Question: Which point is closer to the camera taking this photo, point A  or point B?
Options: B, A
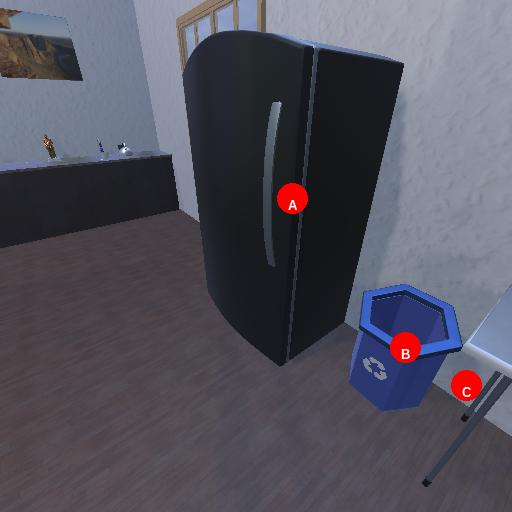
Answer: B